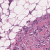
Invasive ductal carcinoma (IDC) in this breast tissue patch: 1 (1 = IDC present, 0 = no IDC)